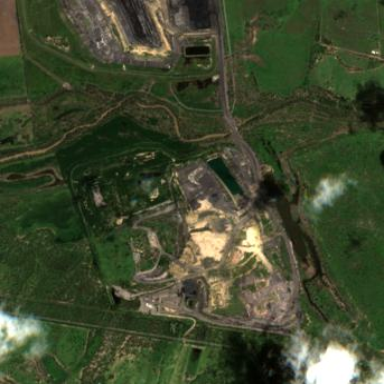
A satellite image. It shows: Industrial area used for mining.